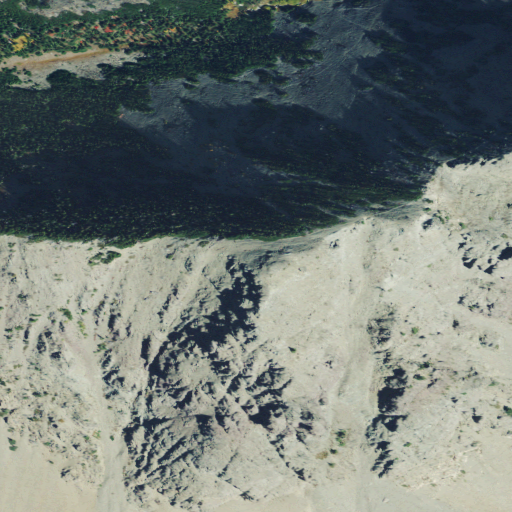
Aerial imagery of mountain in Montana named Basin Mountain containing barren land, evergreen forest, mixed forest, and shrub